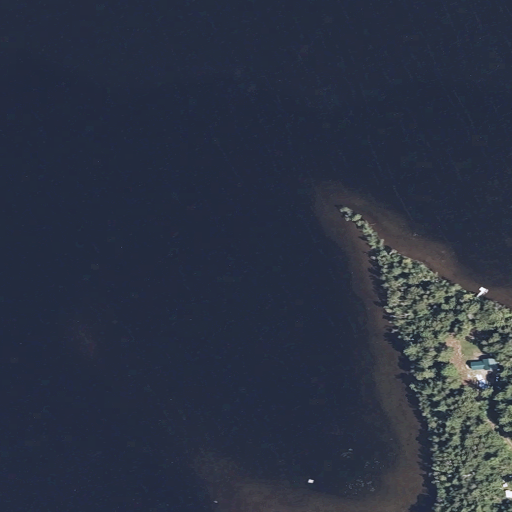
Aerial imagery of cape in Maine named Black Point containing open water, evergreen forest, grassland, and open development